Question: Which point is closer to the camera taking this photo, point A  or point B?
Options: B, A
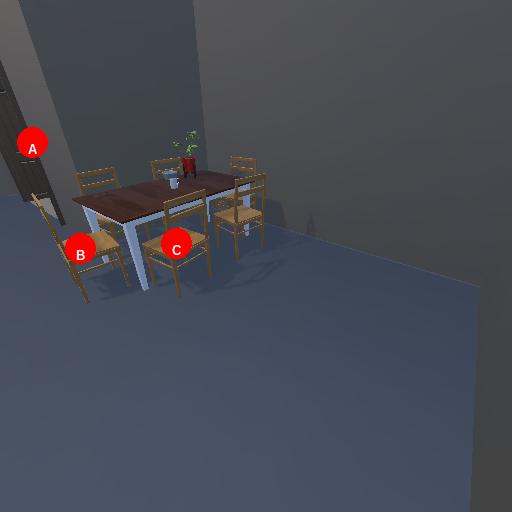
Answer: B